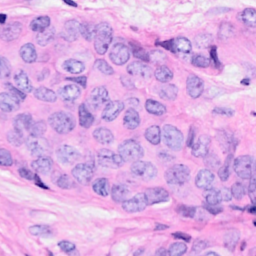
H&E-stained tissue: Breast